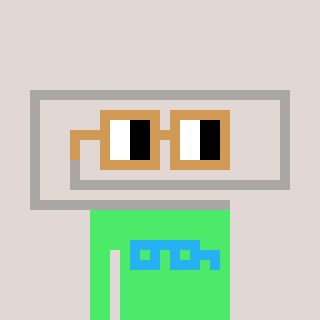
a pixel art character with square brown glasses, a paperclip-shaped head and a teal-colored body on a warm background